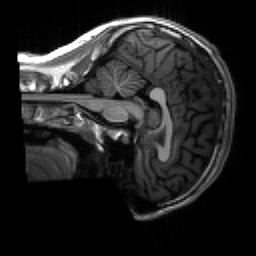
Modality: T1w
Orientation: sagittal
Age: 19
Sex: male
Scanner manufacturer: siemens
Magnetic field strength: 3 T
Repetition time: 2.3 s
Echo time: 0.00266 s